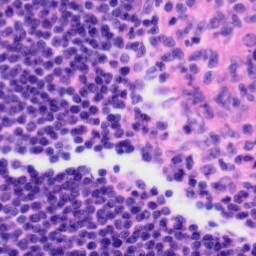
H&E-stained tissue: Tonsil